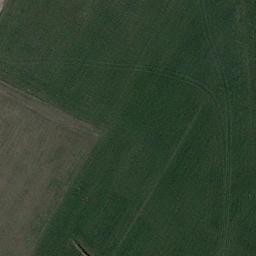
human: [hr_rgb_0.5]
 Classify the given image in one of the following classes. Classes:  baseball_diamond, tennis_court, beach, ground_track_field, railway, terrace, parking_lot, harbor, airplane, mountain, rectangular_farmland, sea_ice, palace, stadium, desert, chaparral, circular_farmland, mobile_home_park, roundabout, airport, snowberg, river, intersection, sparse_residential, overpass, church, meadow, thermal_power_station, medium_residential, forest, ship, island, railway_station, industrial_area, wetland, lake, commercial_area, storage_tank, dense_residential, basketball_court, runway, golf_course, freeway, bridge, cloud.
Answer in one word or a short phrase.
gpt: meadow